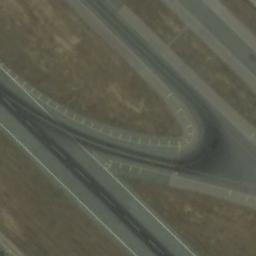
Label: runway